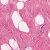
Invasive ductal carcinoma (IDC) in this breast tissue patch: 0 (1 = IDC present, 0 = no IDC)